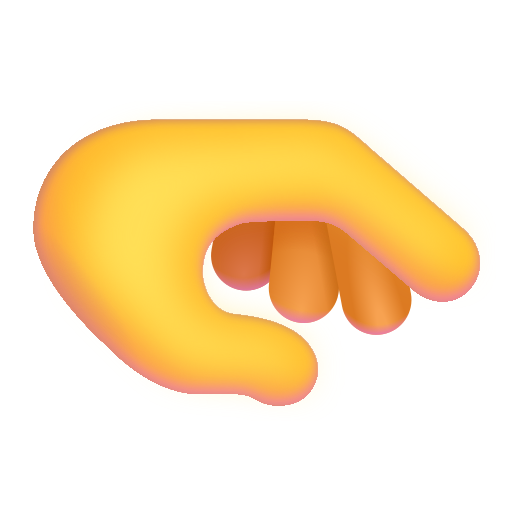
palm down hand color default